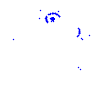
Particle: proton